Aerial crown-view tile of a tropical tree (Barro Colorado Island, Panama), acquired 20240611:
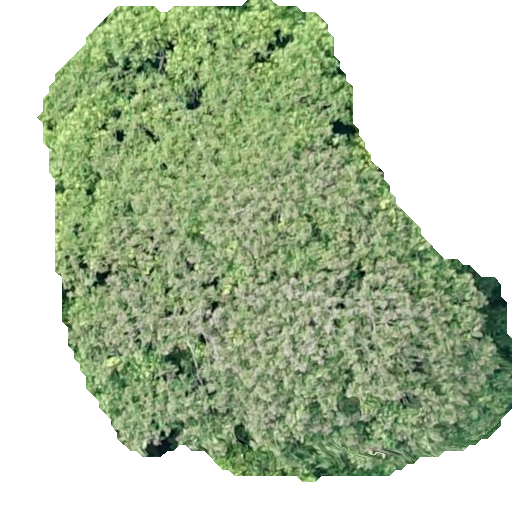
Species: Dipteryx oleifera
GBIF accepted scientific name: Dipteryx oleifera
Crown area: 253.628 m²